Interaction volume radius: 5 \u00c5
Interaction volume height: 30 \u00c5
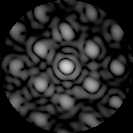
Disorder parameter: 0.3971